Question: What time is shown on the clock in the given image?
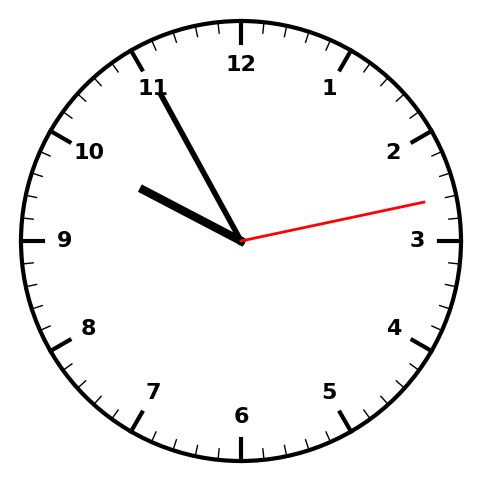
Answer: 09:55:13